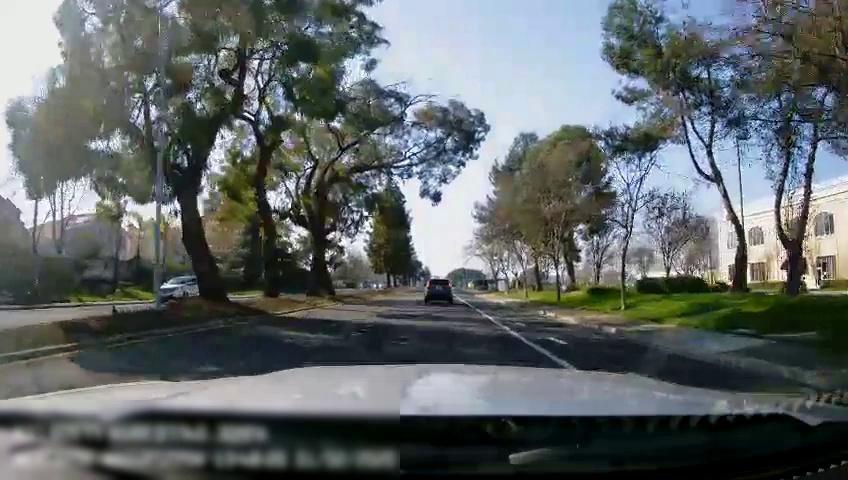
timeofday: Day
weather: Sunny
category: Drivable Space
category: Drivable Space
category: Vehicles | SUV
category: Vehicles | SUV
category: Lanes | Current Lane